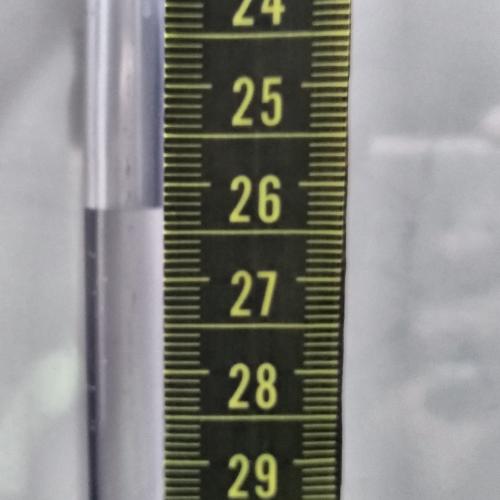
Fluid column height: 26.2 cm